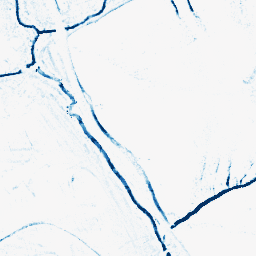
Category: morphological
Decomposition family: morphological_rect
Decomposition parameters: operation: closing
width: 5
height: 5
Upsampling method: cubic_catmull_rom
Upsampling parameters: scale: 8
Upsampling scale: 8